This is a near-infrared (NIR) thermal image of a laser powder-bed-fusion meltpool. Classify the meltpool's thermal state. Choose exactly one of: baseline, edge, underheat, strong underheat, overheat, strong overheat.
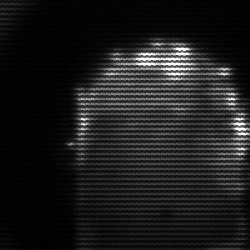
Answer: baseline